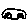
Label: car